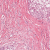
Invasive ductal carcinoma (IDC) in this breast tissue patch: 0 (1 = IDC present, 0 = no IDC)